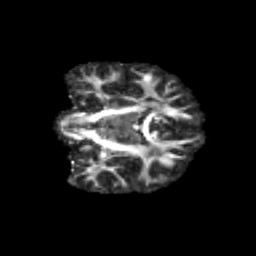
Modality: FA
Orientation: coronal
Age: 12
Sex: male
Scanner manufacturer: siemens
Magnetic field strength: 3 T
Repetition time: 3.8 s
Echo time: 0.07 s